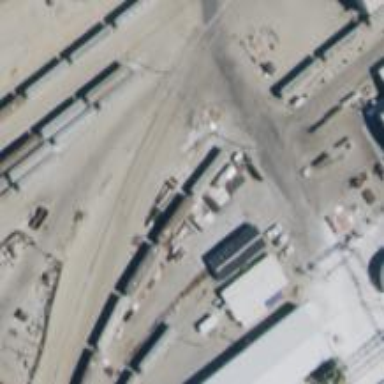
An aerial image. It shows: Rail spur service.